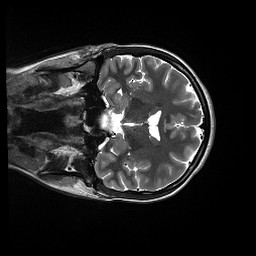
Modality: T2w
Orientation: coronal
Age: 23
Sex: female